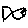
Label: fish